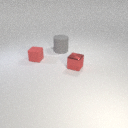
small red rubber cube in front of large gray rubber cylinder